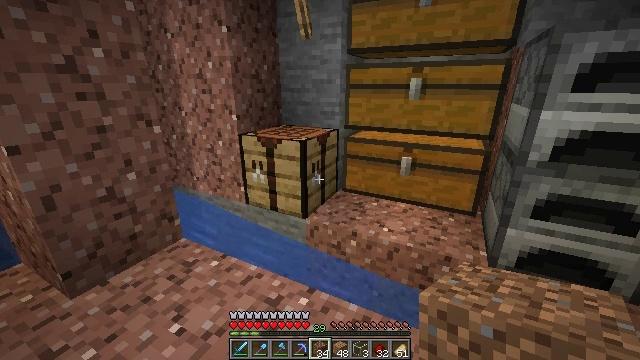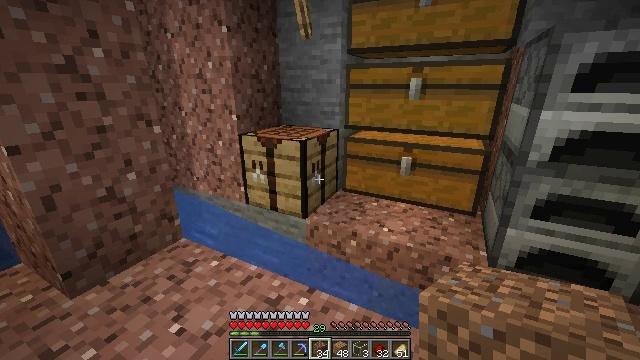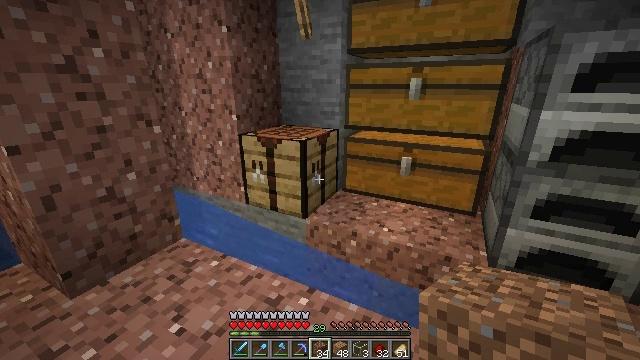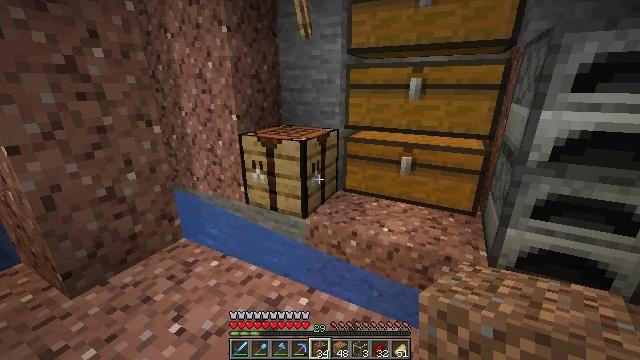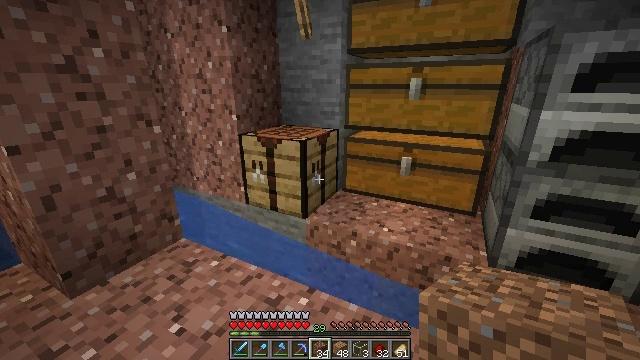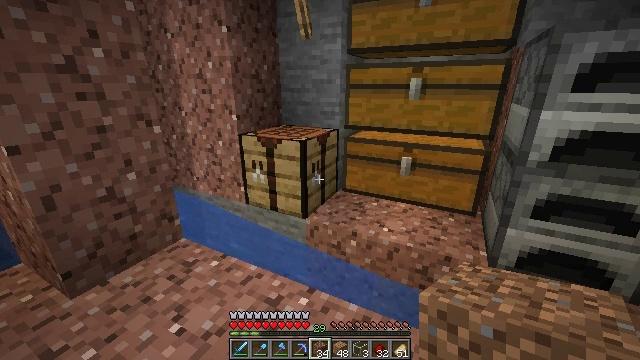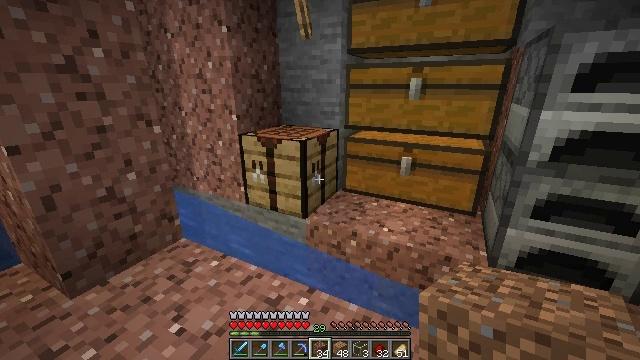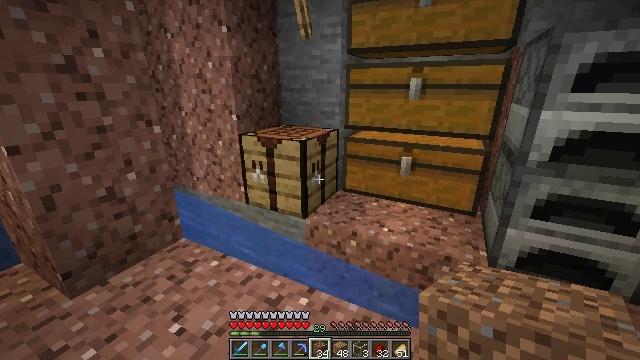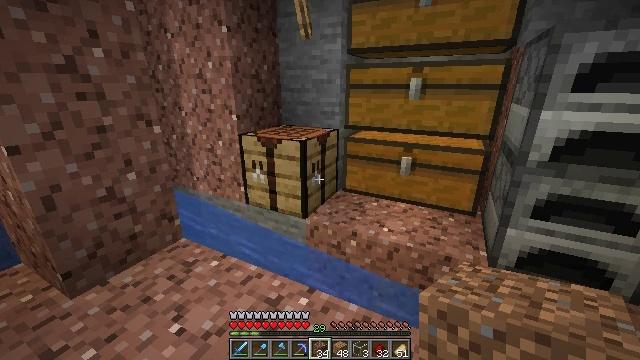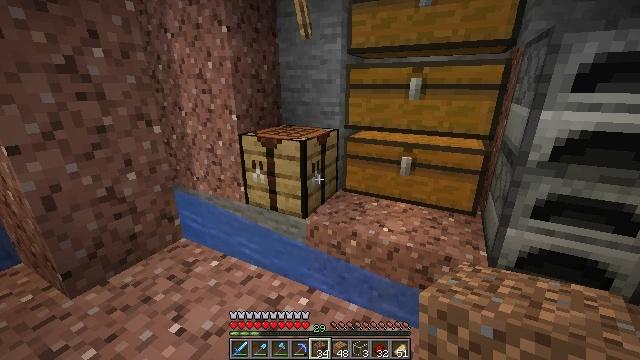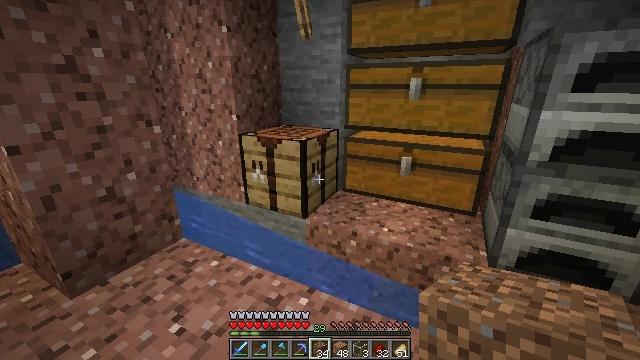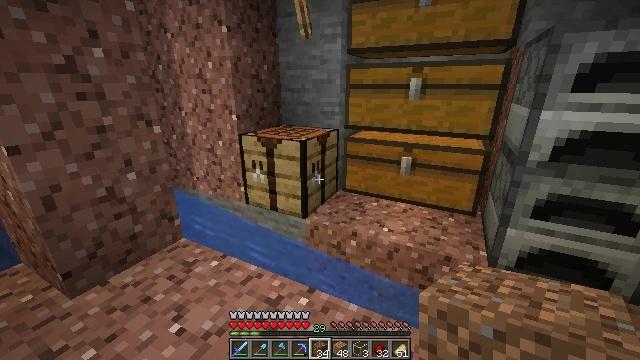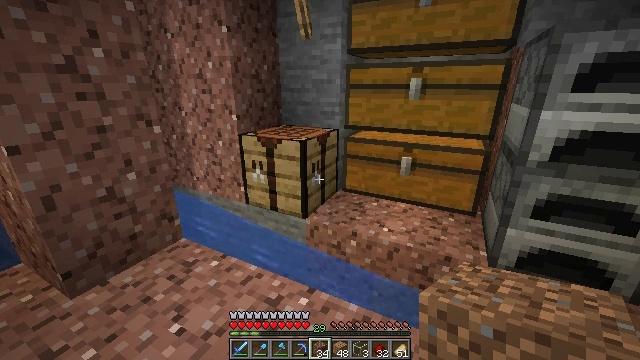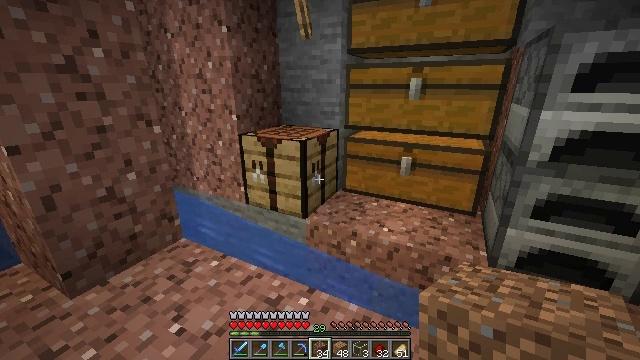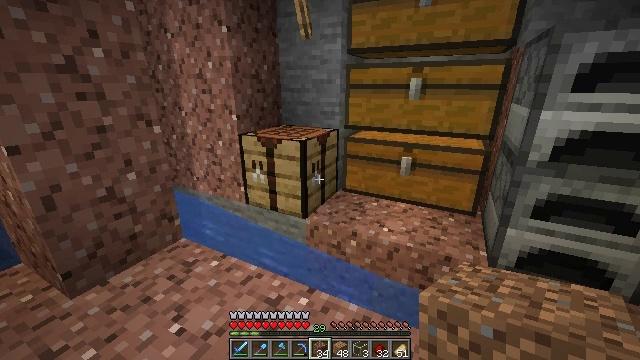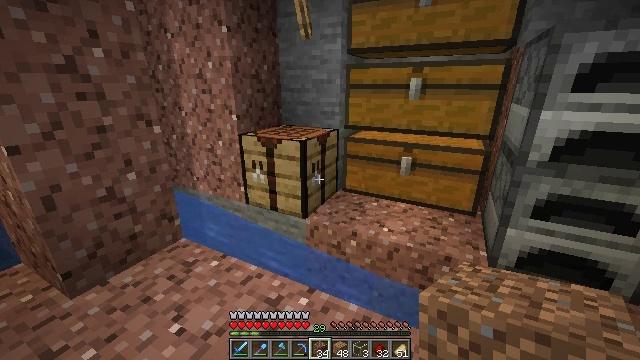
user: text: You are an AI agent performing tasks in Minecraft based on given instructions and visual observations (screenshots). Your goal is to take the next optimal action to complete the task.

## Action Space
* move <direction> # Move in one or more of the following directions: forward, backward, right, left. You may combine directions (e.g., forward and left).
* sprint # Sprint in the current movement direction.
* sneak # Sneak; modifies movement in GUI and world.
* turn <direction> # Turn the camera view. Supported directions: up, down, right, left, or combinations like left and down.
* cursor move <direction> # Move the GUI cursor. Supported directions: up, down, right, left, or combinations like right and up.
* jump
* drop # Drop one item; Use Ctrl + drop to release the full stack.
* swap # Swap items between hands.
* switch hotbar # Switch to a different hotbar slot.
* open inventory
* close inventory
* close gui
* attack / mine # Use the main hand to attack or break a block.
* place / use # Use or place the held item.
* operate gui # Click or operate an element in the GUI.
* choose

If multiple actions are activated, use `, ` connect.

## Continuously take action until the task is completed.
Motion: motion action
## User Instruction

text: Craft a golden helmet.
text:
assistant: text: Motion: no_op
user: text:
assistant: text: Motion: no_op
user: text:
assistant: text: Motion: no_op
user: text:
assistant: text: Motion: no_op
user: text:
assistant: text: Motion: no_op
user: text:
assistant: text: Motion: no_op
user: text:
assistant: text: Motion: no_op
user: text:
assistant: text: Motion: no_op
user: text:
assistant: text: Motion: no_op
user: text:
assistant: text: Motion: no_op
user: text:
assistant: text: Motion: no_op
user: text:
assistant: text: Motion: no_op
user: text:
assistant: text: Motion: no_op
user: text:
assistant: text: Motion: no_op
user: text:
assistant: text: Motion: no_op
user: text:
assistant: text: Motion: no_op
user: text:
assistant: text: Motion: no_op
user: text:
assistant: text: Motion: no_op
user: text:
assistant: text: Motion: no_op
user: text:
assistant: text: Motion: no_op
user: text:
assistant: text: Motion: no_op
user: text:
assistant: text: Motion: no_op
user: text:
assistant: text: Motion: no_op
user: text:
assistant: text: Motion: no_op
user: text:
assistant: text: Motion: no_op
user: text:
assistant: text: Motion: no_op
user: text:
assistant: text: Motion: no_op
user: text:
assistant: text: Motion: no_op
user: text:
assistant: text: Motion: no_op
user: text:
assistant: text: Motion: no_op